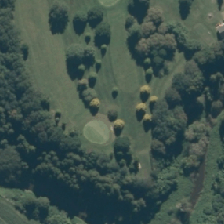
Land cover: urban_parkland